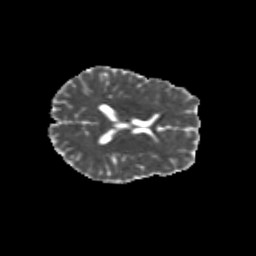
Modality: MD
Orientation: axial
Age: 13
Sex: male
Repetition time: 9.512 s
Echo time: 0.089 s